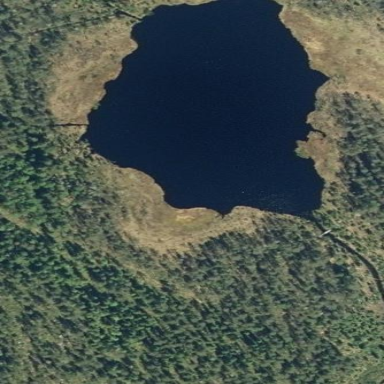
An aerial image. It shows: Serene lake.